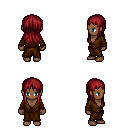
a pixel art fantasy rpg character, female body template, human, dark skin, brown robe, metal pants, brunette unkempt hairstyle, four views (front, back, left, right), 2x2 character sprite sheet, small pixel art, hard edges, no anti-aliasing